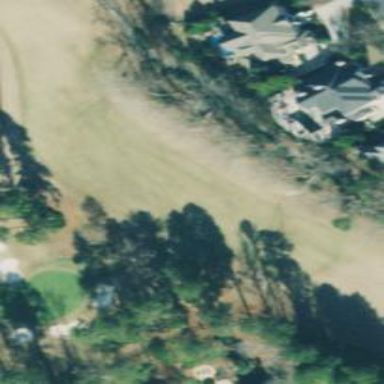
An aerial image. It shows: View of golf hole.